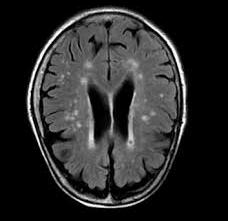
Label: notumor